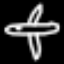
Label: airplane